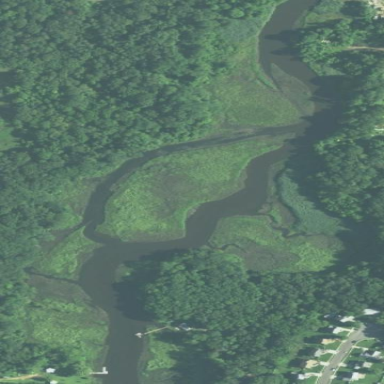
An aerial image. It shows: Marsh wetland.